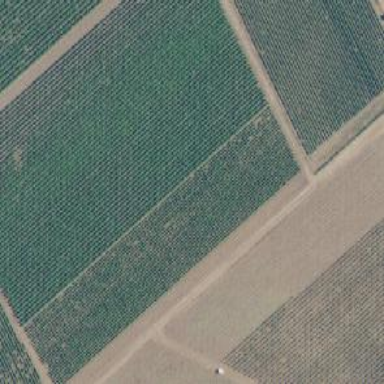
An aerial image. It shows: Vineyard where grapes are grown.